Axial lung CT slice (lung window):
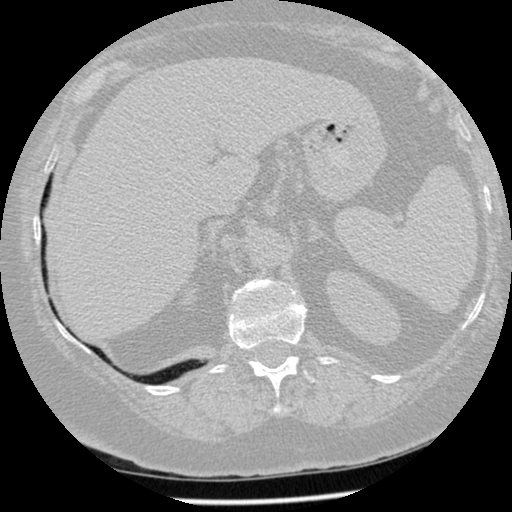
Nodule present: no